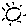
Label: sun